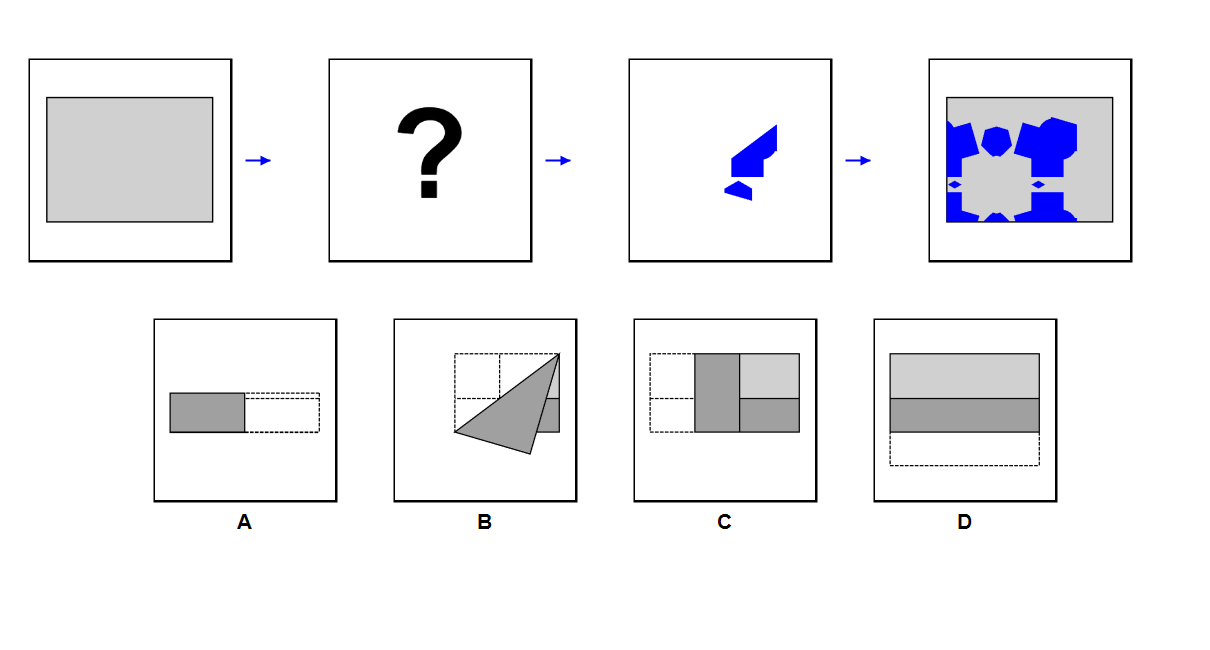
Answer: A